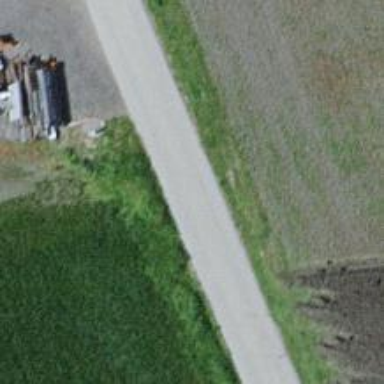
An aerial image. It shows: Unclassified road with asphalt surface.